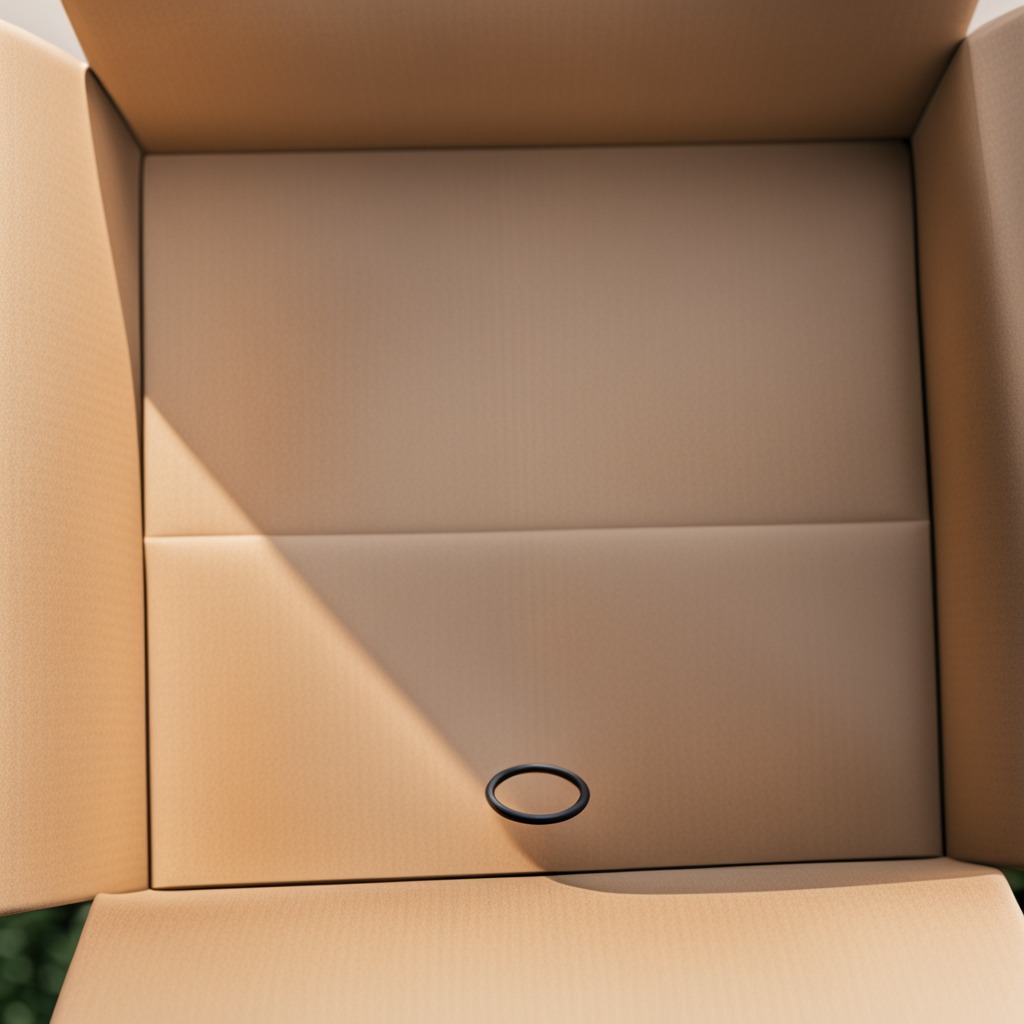
A rubber O-ring lies on the cardboard box surface in an outdoor workshop during daytime bright natural light soft shadows slightly creased but